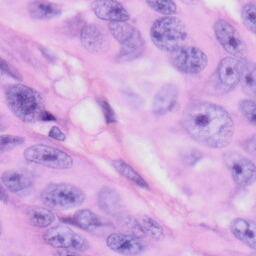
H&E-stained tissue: Skin